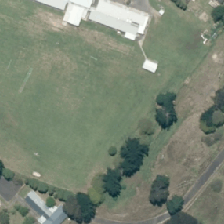
Land cover: urban_parkland